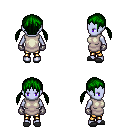
a pixel art fantasy rpg character, female body template, dark elf, purple skin, white tunic, gold greaves, green twin-tailed hairstyle, metal gloves, gray slippers, four views (front, back, left, right), 2x2 character sprite sheet, small pixel art, hard edges, no anti-aliasing